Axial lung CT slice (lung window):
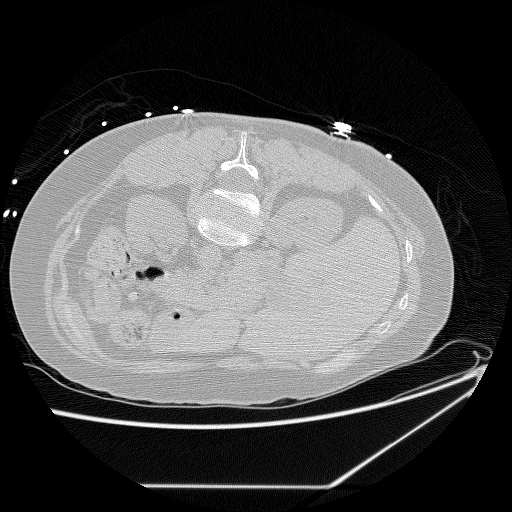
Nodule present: no